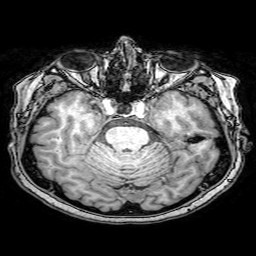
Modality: T1w
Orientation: coronal
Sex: female
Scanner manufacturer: philips
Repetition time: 0.008111 s
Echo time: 0.00372 s